Question: I've been reading a lot about textures in Open GL ES 2.0 today. My problem is, that they are all black.
My code:
To generate a texture from a bitmap:
'''
private void generateTexture(Bitmap bmp) {
final int[] textureHandle = new int[1];
Log.d(TAG, "Generating texture handle");
GLES20.glGenTextures(1, textureHandle, 0);
if (textureHandle[0] != 0) {
Log.d(TAG, "binding texture to " + textureHandle[0]);
// Bind to the texture in OpenGL
GLES20.glBindTexture(GLES20.GL_TEXTURE_2D, textureHandle[0]);
Log.d(TAG, "GLError@bindTex=" + GLES20.glGetError());
// Set filtering
GLES20.glTexParameteri(GLES20.GL_TEXTURE_2D, GLES20.GL_TEXTURE_MIN_FILTER, GLES20.GL_NEAREST);
GLES20.glTexParameteri(GLES20.GL_TEXTURE_2D, GLES20.GL_TEXTURE_MAG_FILTER, GLES20.GL_NEAREST);
GLES20.glTexParameteri(GLES20.GL_TEXTURE_2D, GLES20.GL_TEXTURE_WRAP_S,
GLES20.GL_CLAMP_TO_EDGE);
GLES20.glTexParameteri(GLES20.GL_TEXTURE_2D, GLES20.GL_TEXTURE_WRAP_T,
GLES20.GL_CLAMP_TO_EDGE);
Log.d(TAG, "Loading bitmap into texture");
// Load the bitmap into the bound texture.
GLUtils.texImage2D(GLES20.GL_TEXTURE_2D, 0, bmp, 0);
Log.d(TAG, "GLError@texImg2D=" + GLES20.glGetError());
Log.d(TAG, "Recycle bitmap");
// Recycle the bitmap, since its data has been loaded into OpenGL.
bmp.recycle();
}
'''
There are no errors in my logcat, everything seems to be like it's supposed to.
How I use the texture:
'''
if (mShader instanceof Texture2DShader && mTextureBuffer != null) {
// activate texture
Log.d(TAG, "Passing texture stuff");
mTextureBuffer.position(0);
Log.d(TAG, "Activate Texture");
GLES20.glActiveTexture(GLES20.GL_TEXTURE0);
Log.d(TAG, "Binding texture -> " + mTexture.getHandle());
GLES20.glBindTexture(GLES20.GL_TEXTURE_2D, mTexture.getHandle());
if (mShader.getGLLocation(BaseShader.U_TEXTURE) != -1) {
Log.d(TAG, "Passing u_Texture");
GLES20.glUniform1i(mShader.getGLLocation(BaseShader.U_TEXTURE), 0);
}
if (mShader.getGLLocation(BaseShader.A_TEXCOORDINATE) != -1) {
Log.d(TAG, "Passing a_TexCoordinate");
GLES20.glVertexAttribPointer(mShader.getGLLocation(BaseShader.A_TEXCOORDINATE), 2, GLES20.GL_FLOAT, false, 0, mTextureBuffer);
GLES20.glEnableVertexAttribArray(mShader.getGLLocation(BaseShader.A_TEXCOORDINATE));
}
Log.d(TAG, "Texture stuff passed.");
Log.d(TAG, "Error = " + GLES20.glGetError());
}
'''
Logcat says something like this:
'''
D/TextureCube: Activate Texture
D/TextureCube: Binding texture -> 3
D/TextureCube: Passing u_Texture
D/TextureCube: Passing a_TexCoordinate
D/TextureCube: Texture stuff passed.
D/TextureCube: Error = 0
'''
So no error, seems to be working?
My shaders:
Fragment shader:
'''
precision mediump float; // Set the default precision to medium. We don't need as high of a
// precision in the fragment shader.
uniform vec3 u_LightPos; // The position of the light in eye space.
uniform vec4 u_Light;
uniform vec4 u_Ambient;
uniform vec3 u_LightDirection;
uniform vec3 u_CameraPos;
uniform sampler2D u_Texture;
//varying vec4 v_Ambient; // Ambient light factor!
varying vec2 v_TexCoordinate;
varying vec3 v_Position; // Interpolated position for this fragment.
varying vec4 v_Color; // This is the color from the vertex shader interpolated across the triangle per fragment.
varying vec3 v_Normal; // Interpolated normal for this fragment.
//varying vec3 v_CameraPosition;
// The entry point for our fragment shader.
void main()
{
// Will be used for attenuation.
float distance = length(u_LightPos - v_Position);
// Get a lighting direction vector from the light to the vertex.
vec3 lightVector = normalize(u_LightPos - v_Position);
// Calculate the dot product of the light vector and vertex normal. If the normal and light vector are
// pointing in the same direction then it will get max illumination.
float diffuse = max(dot(v_Normal, lightVector), 0.1);
// Add attenuation. (used to be 0.25)
diffuse = diffuse * (1.0 / (1.0 + (0.25 * distance * distance)));
// calculate specular light!
//vec3 lightDirection = -u_LightDirection;
//vec3 vertexToEye = normalize(u_CameraPos - v_CameraPos);
//vec3 lightReflect = normalize(reflect(u_LightDirection, v_Normal));
//float specularFactor = dot(vertexToEye, lightReflect);
// Multiply the color by the diffuse illumination level to get final output color.
//
gl_FragColor = v_Color * (u_Ambient + (diffuse * u_Light) * texture2D(u_Texture, v_TexCoordinate));
}
'''
Vertex Shader:
'''
uniform mat4 u_MVPMatrix; // A constant representing the combined model/view/projection matrix.
uniform mat4 u_MVMatrix; // A constant representing the combined model/view matrix.
attribute vec4 a_Position; // Per-vertex position information we will pass in.
attribute vec4 a_Color; // Per-vertex color information we will pass in.
attribute vec3 a_Normal; // Per-vertex normal information we will pass in.
attribute vec2 a_TexCoordinate;
varying vec2 v_TexCoordinate;
varying vec3 v_Position; // This will be passed into the fragment shader.
varying vec4 v_Color; // This will be passed into the fragment shader.
varying vec3 v_Normal; // This will be passed into the fragment shader.
//varying vec3 v_CameraPosition;
//varying vec4 v_Ambient; // Pass the ambient color to the fragment shader.
// The entry point for our vertex shader.
void main()
{
// Transform the vertex into eye space.
v_Position = vec3(u_MVMatrix * a_Position);
v_TexCoordinate = a_TexCoordinate;
// Pass through the color.
v_Color = a_Color;
// Transform the normal's orientation into eye space.
v_Normal = vec3(u_MVMatrix * vec4(a_Normal, 0.0));
//v_CameraPos = vec3(u_MVMatrix * vec4(u_CameraPos, 0.0));
// v_CameraPosition = u_CameraPos;
// gl_Position is a special variable used to store the final position.
// Multiply the vertex by the matrix to get the final point in normalized screen coordinates.
gl_Position = u_MVPMatrix * a_Position;
}
'''
Seems like texture2D returns a zero vector in the fragment shader, since if I simply write 'gl_FragColor = vec4(0.5,0.5,0.5,1.0) + texture2D(..)' it is drawn.
I've already looked at countless questions here on SO as well as other websites, I know this exact question has been asked a couple of times, but no matter what I've tried - it did not help.
I've already downscaled my texture to 512x512, then 256x256, and even lower up to 64x64 but no changes. I've printed out my texture handlers, checked for GL errors, etc. but nothing.
EDIT:
At first I've been trying to load the texture from R.raw, then moved it to R.drawable, but no change.
EDIT 2: Cube vertices/normals/texture/color declaration:
'''
private final float[] mCubePosition = {
// Front face
-1.0f, 1.0f, 1.0f,
-1.0f, -1.0f, 1.0f,
1.0f, 1.0f, 1.0f,
-1.0f, -1.0f, 1.0f,
1.0f, -1.0f, 1.0f,
1.0f, 1.0f, 1.0f,
// Right face
1.0f, 1.0f, 1.0f,
1.0f, -1.0f, 1.0f,
1.0f, 1.0f, -1.0f,
1.0f, -1.0f, 1.0f,
1.0f, -1.0f, -1.0f,
1.0f, 1.0f, -1.0f,
// Back face
1.0f, 1.0f, -1.0f,
1.0f, -1.0f, -1.0f,
-1.0f, 1.0f, -1.0f,
1.0f, -1.0f, -1.0f,
-1.0f, -1.0f, -1.0f,
-1.0f, 1.0f, -1.0f,
// Left face
-1.0f, 1.0f, -1.0f,
-1.0f, -1.0f, -1.0f,
-1.0f, 1.0f, 1.0f,
-1.0f, -1.0f, -1.0f,
-1.0f, -1.0f, 1.0f,
-1.0f, 1.0f, 1.0f,
// Top face
-1.0f, 1.0f, -1.0f,
-1.0f, 1.0f, 1.0f,
1.0f, 1.0f, -1.0f,
-1.0f, 1.0f, 1.0f,
1.0f, 1.0f, 1.0f,
1.0f, 1.0f, -1.0f,
// Bottom face
1.0f, -1.0f, -1.0f,
1.0f, -1.0f, 1.0f,
-1.0f, -1.0f, -1.0f,
1.0f, -1.0f, 1.0f,
-1.0f, -1.0f, 1.0f,
-1.0f, -1.0f, -1.0f,
};
// R, G, B, A
private final float[] mCubeColors =
{
// Front face (red)
1.0f, 0.0f, 0.0f, 1.0f,
1.0f, 0.0f, 0.0f, 1.0f,
1.0f, 0.0f, 0.0f, 1.0f,
1.0f, 0.0f, 0.0f, 1.0f,
1.0f, 0.0f, 0.0f, 1.0f,
1.0f, 0.0f, 0.0f, 1.0f,
// Right face (green)
0.0f, 1.0f, 0.0f, 1.0f,
0.0f, 1.0f, 0.0f, 1.0f,
0.0f, 1.0f, 0.0f, 1.0f,
0.0f, 1.0f, 0.0f, 1.0f,
0.0f, 1.0f, 0.0f, 1.0f,
0.0f, 1.0f, 0.0f, 1.0f,
// Back face (blue)
0.0f, 0.0f, 1.0f, 1.0f,
0.0f, 0.0f, 1.0f, 1.0f,
0.0f, 0.0f, 1.0f, 1.0f,
0.0f, 0.0f, 1.0f, 1.0f,
0.0f, 0.0f, 1.0f, 1.0f,
0.0f, 0.0f, 1.0f, 1.0f,
// Left face (yellow)
1.0f, 1.0f, 0.0f, 1.0f,
1.0f, 1.0f, 0.0f, 1.0f,
1.0f, 1.0f, 0.0f, 1.0f,
1.0f, 1.0f, 0.0f, 1.0f,
1.0f, 1.0f, 0.0f, 1.0f,
1.0f, 1.0f, 0.0f, 1.0f,
// Top face (cyan)
0.0f, 1.0f, 1.0f, 1.0f,
0.0f, 1.0f, 1.0f, 1.0f,
0.0f, 1.0f, 1.0f, 1.0f,
0.0f, 1.0f, 1.0f, 1.0f,
0.0f, 1.0f, 1.0f, 1.0f,
0.0f, 1.0f, 1.0f, 1.0f,
// Bottom face (magenta)
1.0f, 0.0f, 1.0f, 1.0f,
1.0f, 0.0f, 1.0f, 1.0f,
1.0f, 0.0f, 1.0f, 1.0f,
1.0f, 0.0f, 1.0f, 1.0f,
1.0f, 0.0f, 1.0f, 1.0f,
1.0f, 0.0f, 1.0f, 1.0f
};
private final float[] mCubeNormals =
{
// Front face
0.0f, 0.0f, 1.0f,
0.0f, 0.0f, 1.0f,
0.0f, 0.0f, 1.0f,
0.0f, 0.0f, 1.0f,
0.0f, 0.0f, 1.0f,
0.0f, 0.0f, 1.0f,
// Right face
1.0f, 0.0f, 0.0f,
1.0f, 0.0f, 0.0f,
1.0f, 0.0f, 0.0f,
1.0f, 0.0f, 0.0f,
1.0f, 0.0f, 0.0f,
1.0f, 0.0f, 0.0f,
// Back face
0.0f, 0.0f, -1.0f,
0.0f, 0.0f, -1.0f,
0.0f, 0.0f, -1.0f,
0.0f, 0.0f, -1.0f,
0.0f, 0.0f, -1.0f,
0.0f, 0.0f, -1.0f,
// Left face
-1.0f, 0.0f, 0.0f,
-1.0f, 0.0f, 0.0f,
-1.0f, 0.0f, 0.0f,
-1.0f, 0.0f, 0.0f,
-1.0f, 0.0f, 0.0f,
-1.0f, 0.0f, 0.0f,
// Top face
0.0f, 1.0f, 0.0f,
0.0f, 1.0f, 0.0f,
0.0f, 1.0f, 0.0f,
0.0f, 1.0f, 0.0f,
0.0f, 1.0f, 0.0f,
0.0f, 1.0f, 0.0f,
// Bottom face
0.0f, -1.0f, 0.0f,
0.0f, -1.0f, 0.0f,
0.0f, -1.0f, 0.0f,
0.0f, -1.0f, 0.0f,
0.0f, -1.0f, 0.0f,
0.0f, -1.0f, 0.0f
};
private final float[] mCubeTexture =
{
// Front face
0.0f, 0.0f,
0.0f, 1.0f,
1.0f, 0.0f,
0.0f, 1.0f,
1.0f, 1.0f,
1.0f, 0.0f,
// Right face
0.0f, 0.0f,
0.0f, 1.0f,
1.0f, 0.0f,
0.0f, 1.0f,
1.0f, 1.0f,
1.0f, 0.0f,
// Back face
0.0f, 0.0f,
0.0f, 1.0f,
1.0f, 0.0f,
0.0f, 1.0f,
1.0f, 1.0f,
1.0f, 0.0f,
// Left face
0.0f, 0.0f,
0.0f, 1.0f,
1.0f, 0.0f,
0.0f, 1.0f,
1.0f, 1.0f,
1.0f, 0.0f,
// Top face
0.0f, 0.0f,
0.0f, 1.0f,
1.0f, 0.0f,
0.0f, 1.0f,
1.0f, 1.0f,
1.0f, 0.0f,
// Bottom face
0.0f, 0.0f,
0.0f, 1.0f,
1.0f, 0.0f,
0.0f, 1.0f,
1.0f, 1.0f,
1.0f, 0.0f
};
'''
EDIT 3: Texture Coordinates as Colors to see if they are being transmitted:
'gl_FragColor = vec4(v_TexCoordinate.x, v_TexCoordinate.y, 0, 1);' in the fragment shader results in:

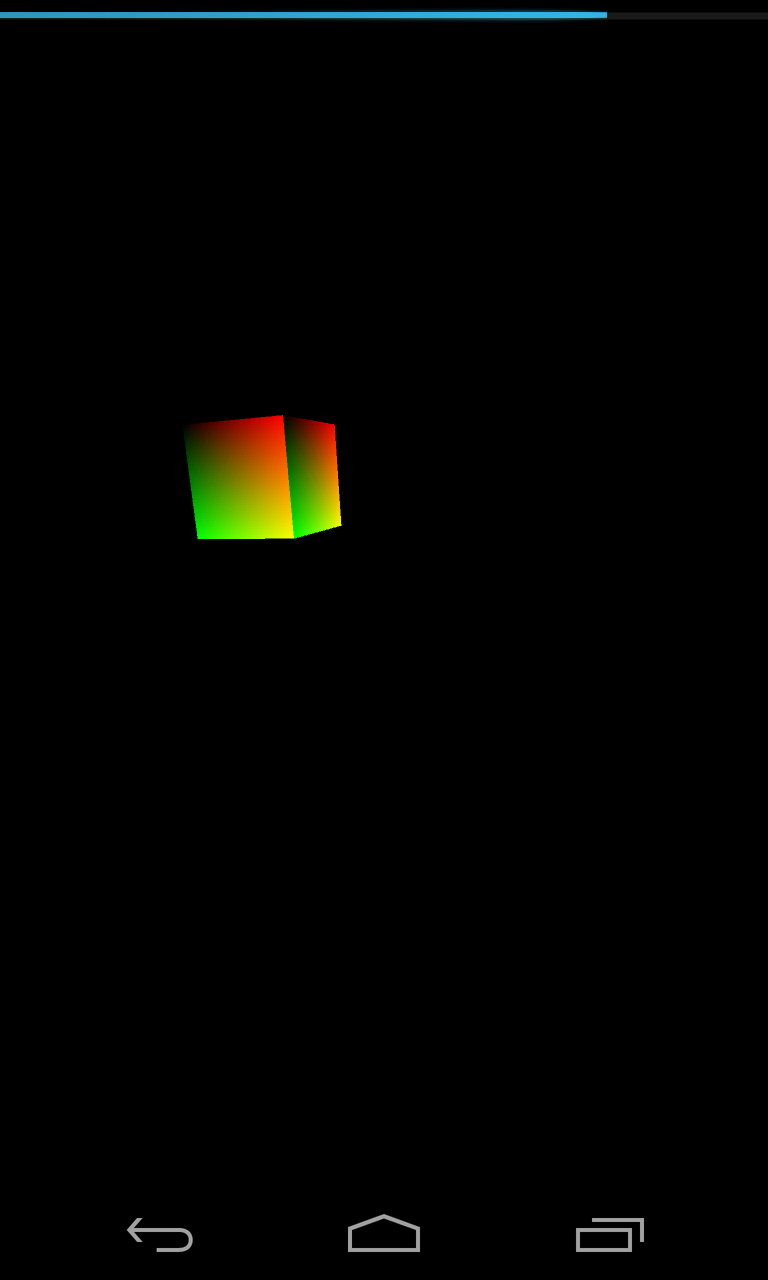
Answer: Ok, I found the solution. I was again confused by the way the OpenGL thread works. I was loading the Bitmap in a thread, then using 'glView.post();' to post a Runnable back to the (what I thought) OpenGL thread, where the texture was supposed to be generated and bound to the bitmap.
This does not work. What I should have done is:
'''
GLSurfaceView glView = ...;
glView.queueEvent(new Runnable() {
@Override
public void run() {
generateTexture(bitmap);
}
});
'''
Where in generateTexture, I execute all the 'GLES20.generateTexture' etc stuff, since with queueEvent, it's again on the real OpenGL thread, not on the UI thread.
Apparently, my code for using the texture has been correct. Thanks for your help.